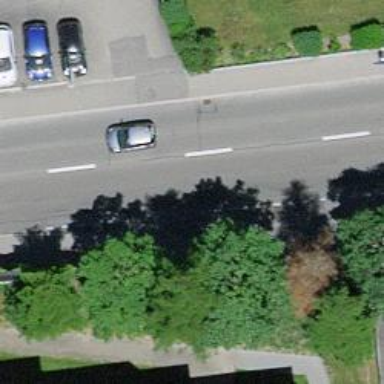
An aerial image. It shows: Primary highway with asphalt surface. There are sidewalks on both sides of the road.